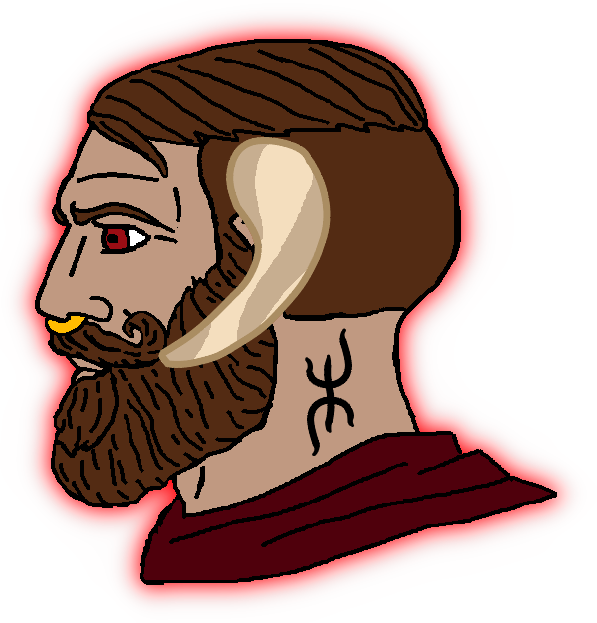
Label: 4_Yes_Chad